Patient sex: F
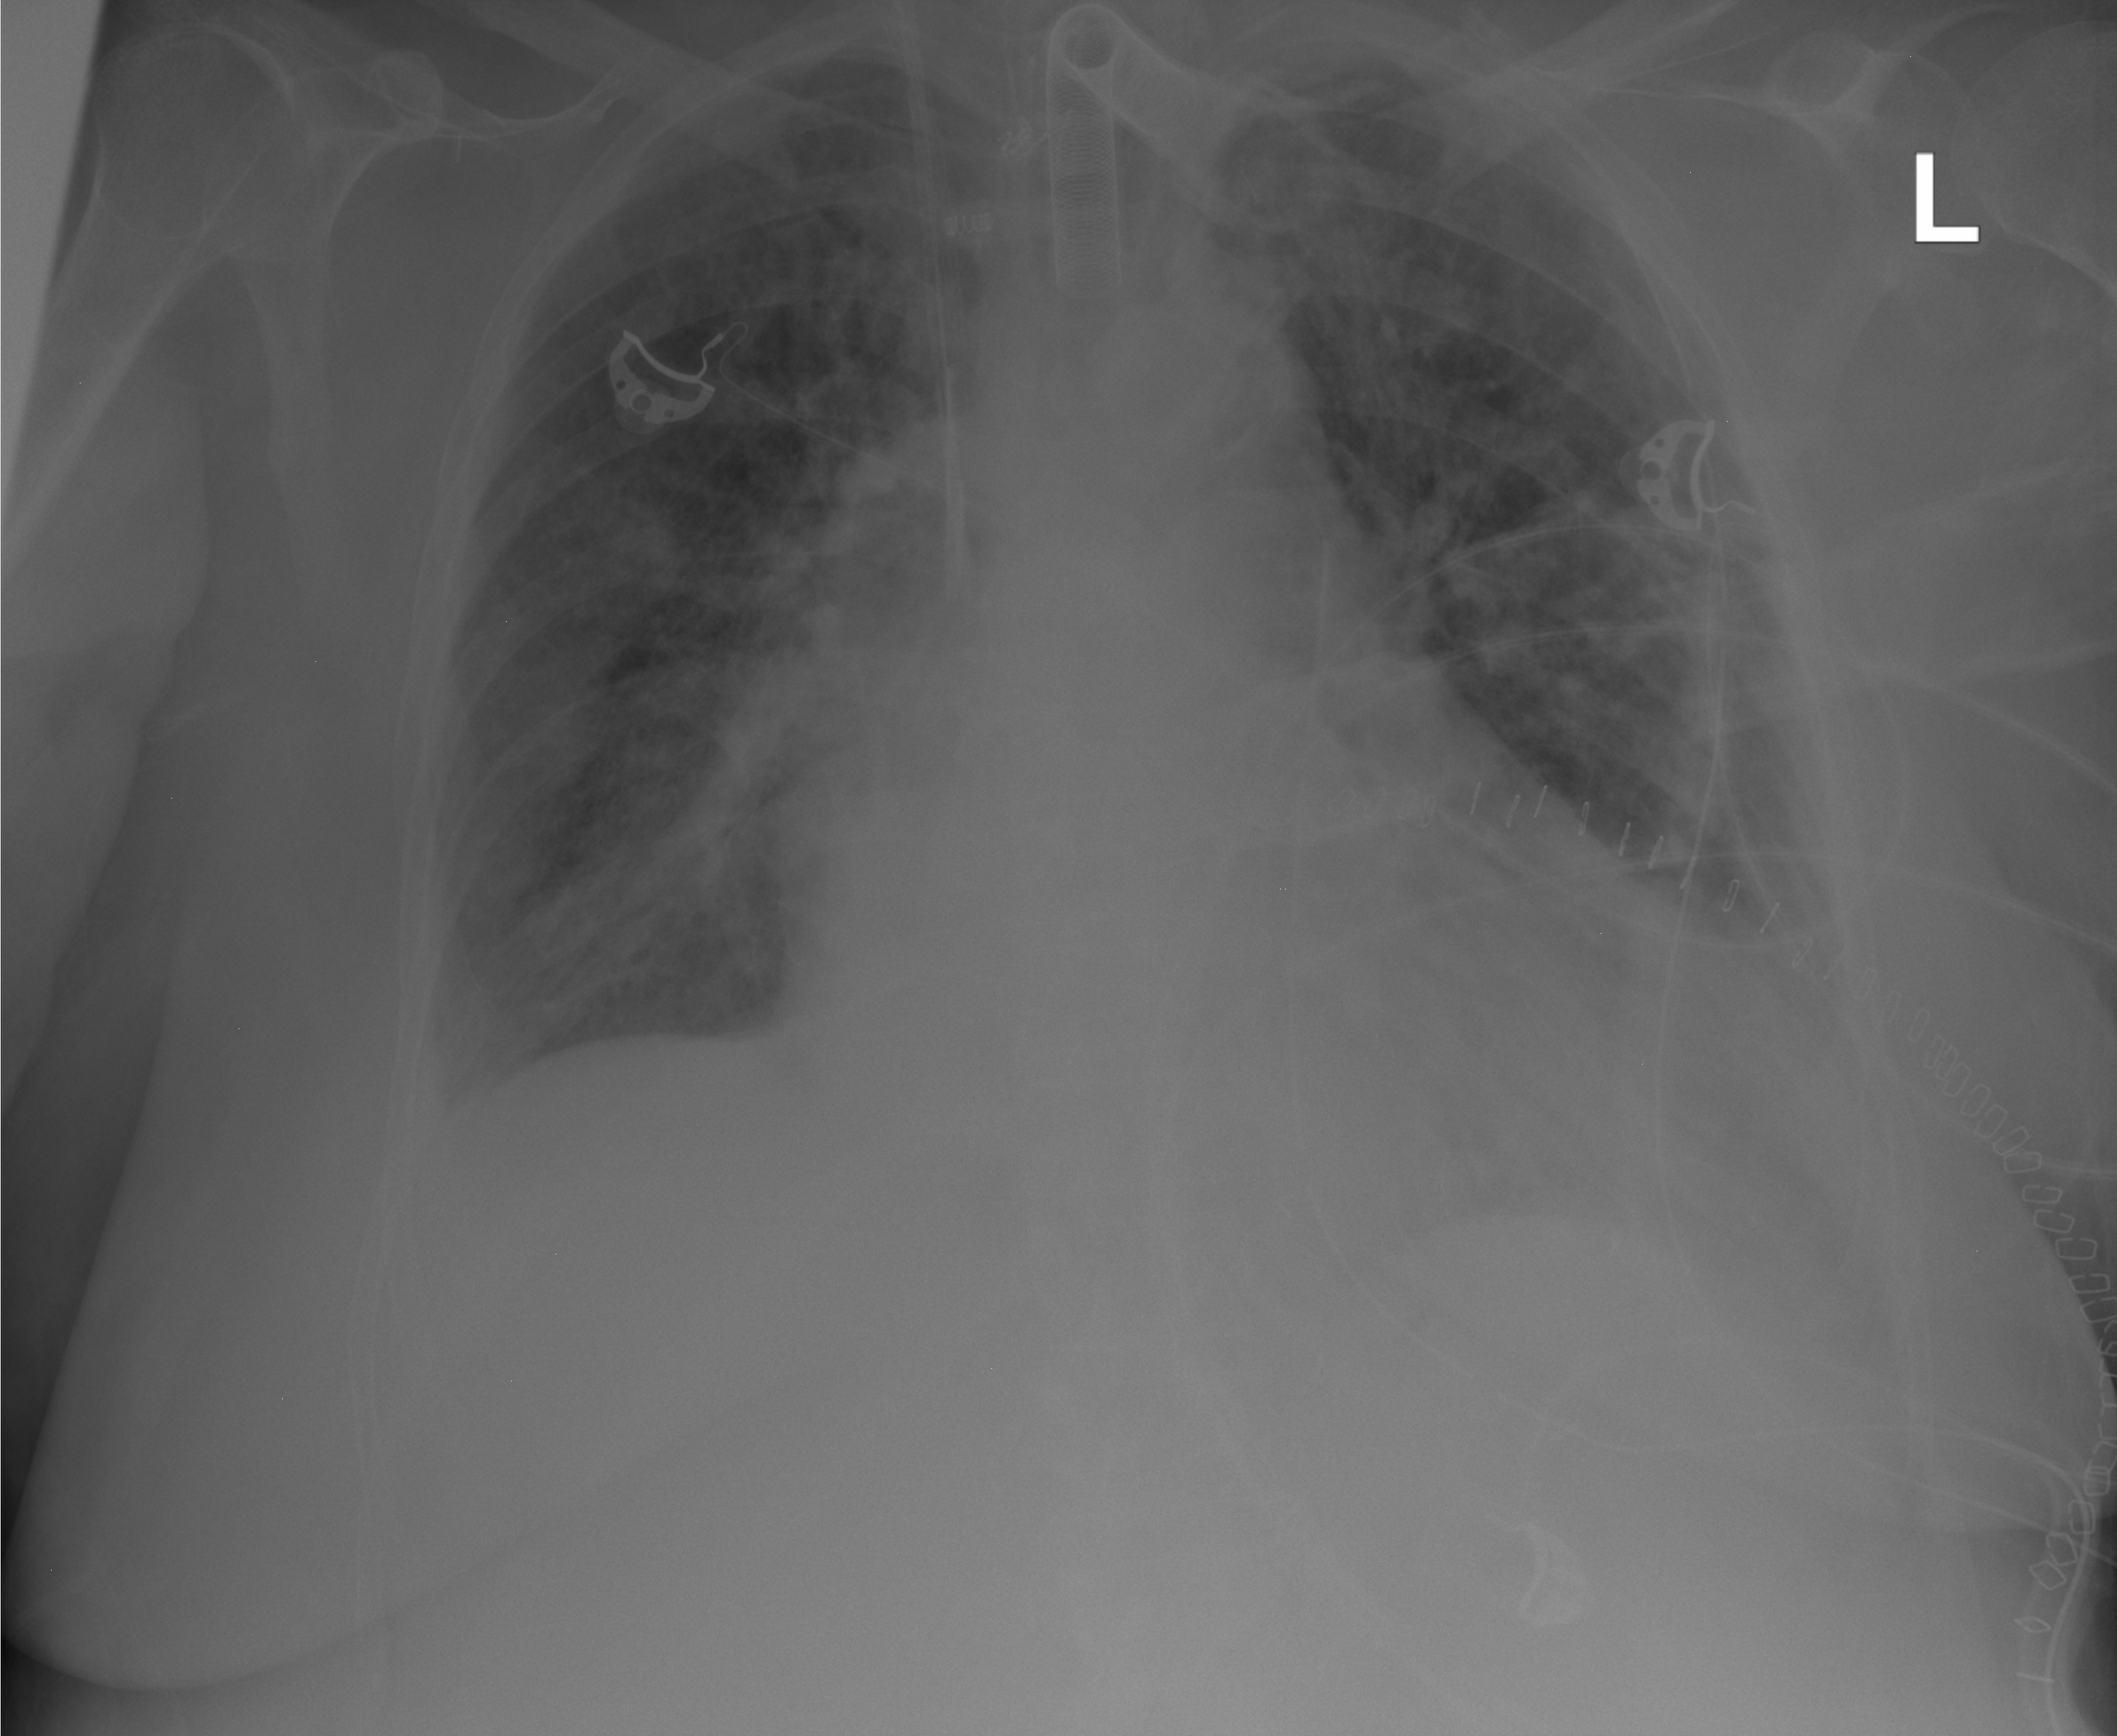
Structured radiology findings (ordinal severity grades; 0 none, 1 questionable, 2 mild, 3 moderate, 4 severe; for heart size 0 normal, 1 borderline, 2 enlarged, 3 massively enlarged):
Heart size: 2
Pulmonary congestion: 1
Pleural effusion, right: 0
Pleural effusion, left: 0
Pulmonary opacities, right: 2
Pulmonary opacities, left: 2
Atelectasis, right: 1
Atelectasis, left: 2